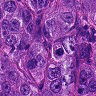
Metastatic tissue present: yes